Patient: sex F, age 34
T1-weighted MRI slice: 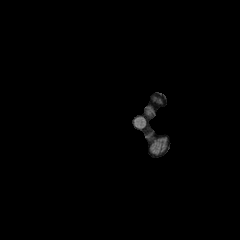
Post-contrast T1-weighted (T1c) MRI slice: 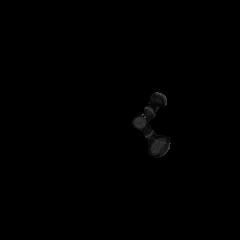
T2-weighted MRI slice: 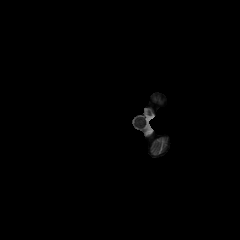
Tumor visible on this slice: no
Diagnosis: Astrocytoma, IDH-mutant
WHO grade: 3